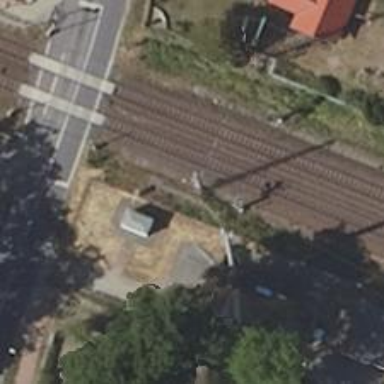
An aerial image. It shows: Railway signal.